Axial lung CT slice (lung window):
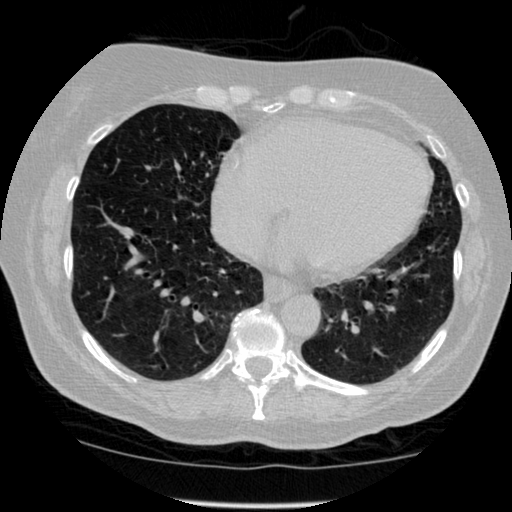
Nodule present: no